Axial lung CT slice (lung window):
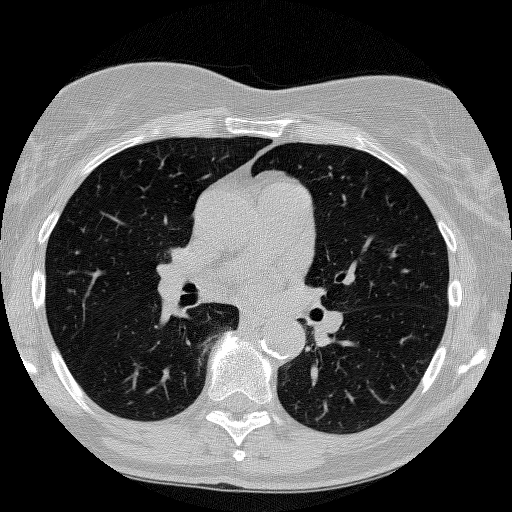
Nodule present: no